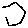
Label: hexagon